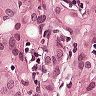
Metastatic tissue present: yes